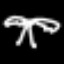
Label: palm tree